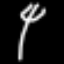
Label: fork